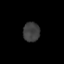
Tissue: lung
Cell type: Epithelial cells
Senescence score: 0.1912
Nuclear area (px): 316
Mean DAPI intensity: 62.269